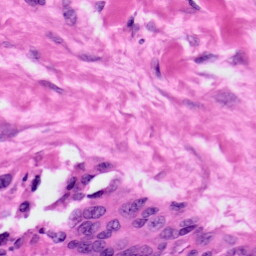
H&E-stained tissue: Ovarian